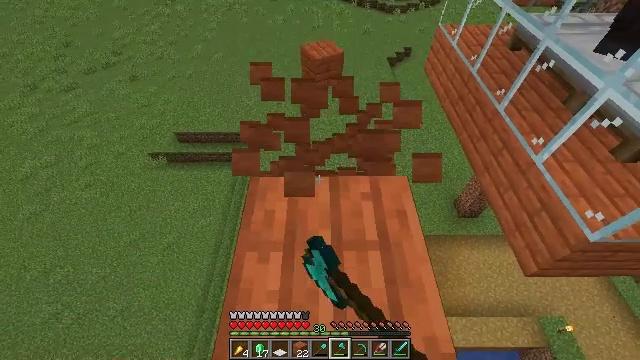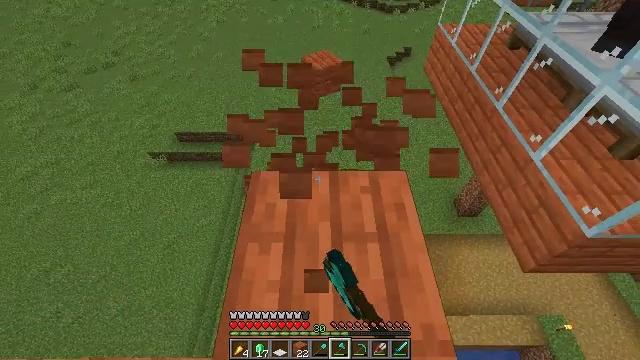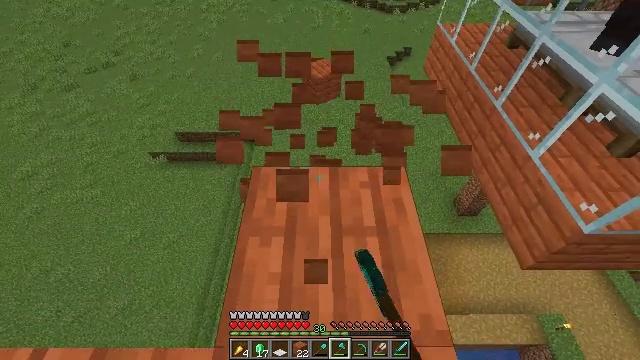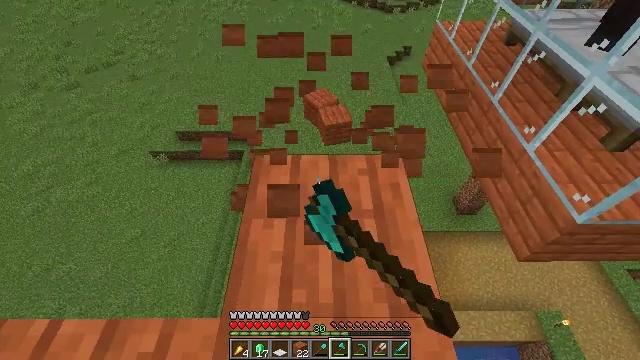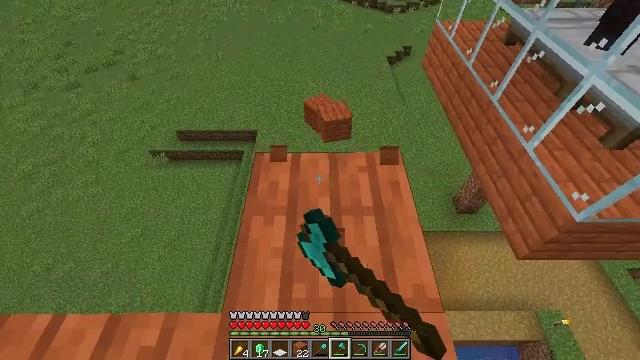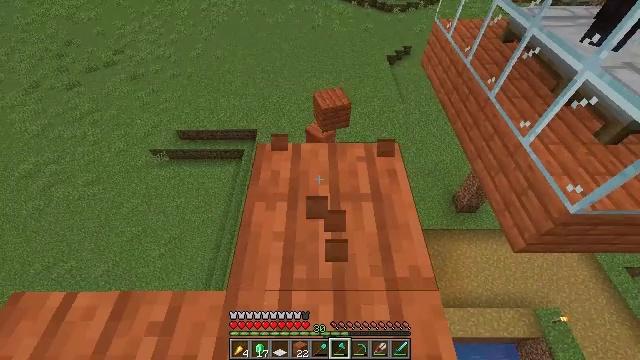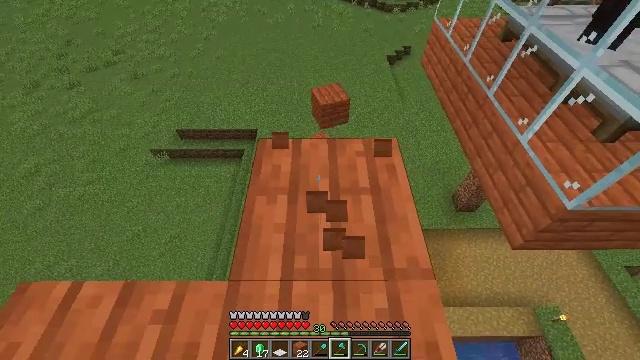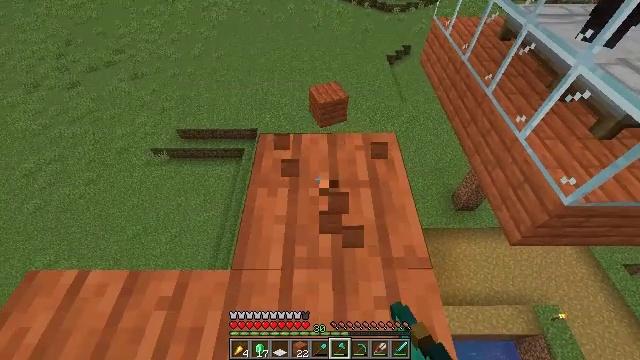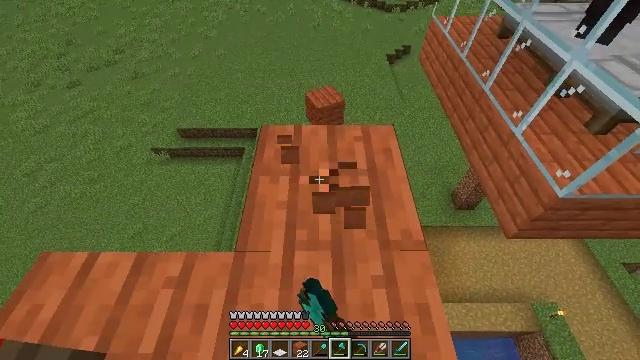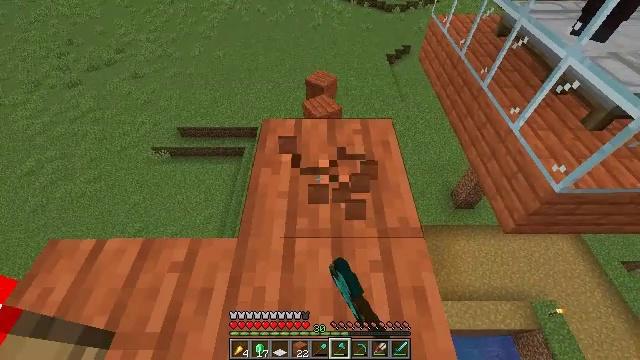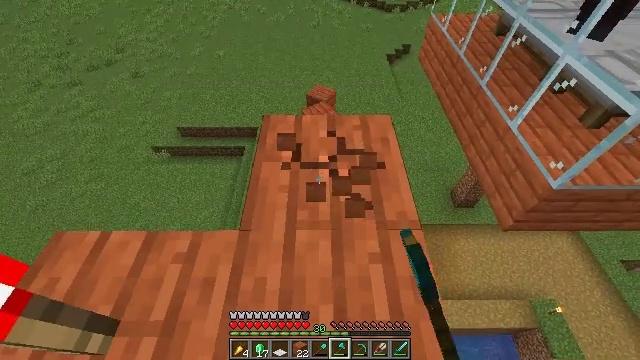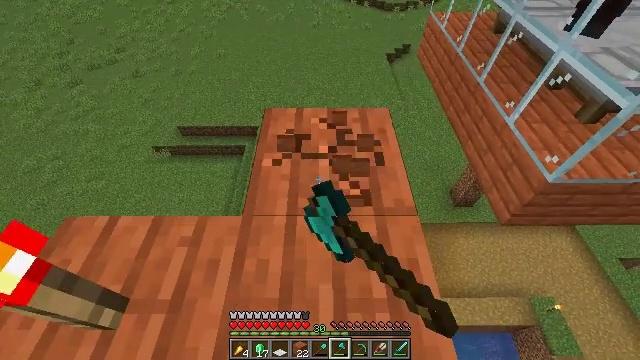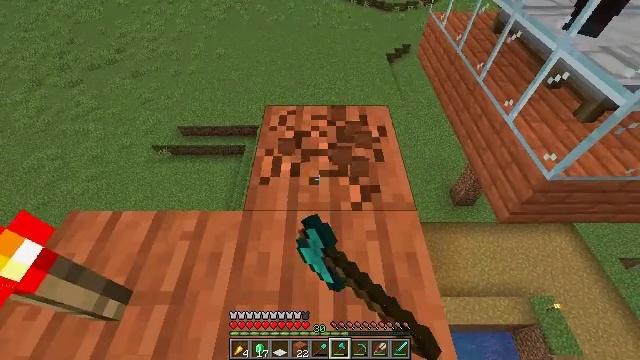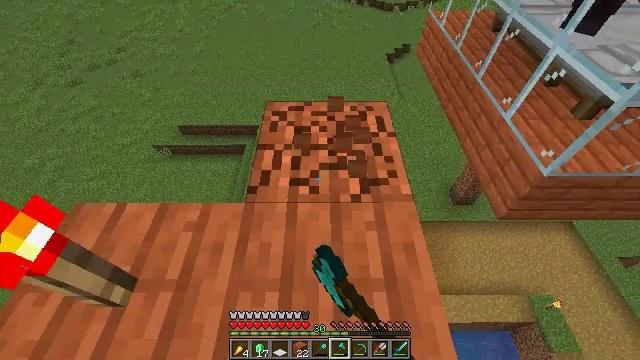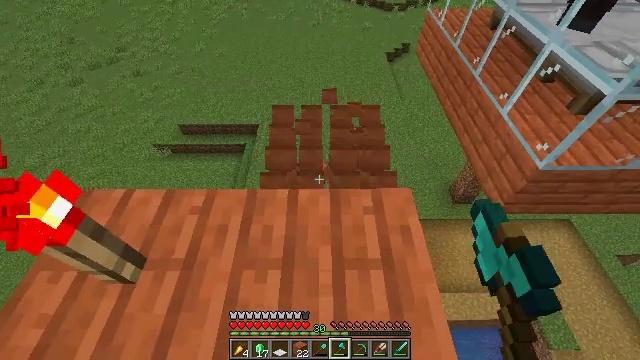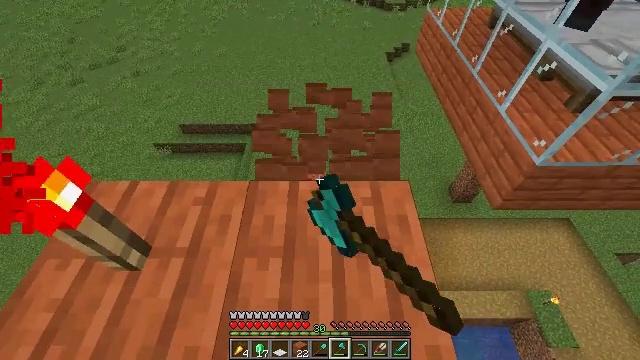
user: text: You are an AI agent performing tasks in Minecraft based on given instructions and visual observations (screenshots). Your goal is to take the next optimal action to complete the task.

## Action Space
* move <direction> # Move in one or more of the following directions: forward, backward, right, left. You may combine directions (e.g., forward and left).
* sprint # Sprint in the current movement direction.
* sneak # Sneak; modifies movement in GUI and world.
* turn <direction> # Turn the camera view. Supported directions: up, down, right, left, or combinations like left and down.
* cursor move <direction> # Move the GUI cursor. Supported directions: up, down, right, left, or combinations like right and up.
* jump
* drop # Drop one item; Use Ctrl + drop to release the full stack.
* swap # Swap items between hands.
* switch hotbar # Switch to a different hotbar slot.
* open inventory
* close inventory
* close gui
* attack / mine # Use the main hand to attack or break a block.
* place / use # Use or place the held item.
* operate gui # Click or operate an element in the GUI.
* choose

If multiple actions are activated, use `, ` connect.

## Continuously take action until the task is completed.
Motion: motion action
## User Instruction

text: Remove acacia planks from a building.
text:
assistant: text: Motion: move back, sneak, attack / mine
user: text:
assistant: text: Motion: move back, sneak, attack / mine
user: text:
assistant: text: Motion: move back, sneak, attack / mine
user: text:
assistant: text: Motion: move back, sneak, attack / mine
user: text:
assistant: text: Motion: move back, sneak, attack / mine
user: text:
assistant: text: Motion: move back, sneak, attack / mine
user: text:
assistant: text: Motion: move back, sneak, attack / mine
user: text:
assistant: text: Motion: move back, sneak, attack / mine
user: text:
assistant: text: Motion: move back, sneak, attack / mine
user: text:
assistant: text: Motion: move back, sneak, attack / mine
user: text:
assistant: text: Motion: move back, sneak, attack / mine
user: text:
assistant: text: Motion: move back, sneak, attack / mine
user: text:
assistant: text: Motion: move back, sneak, attack / mine
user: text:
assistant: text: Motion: move back, sneak, attack / mine
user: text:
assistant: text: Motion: move back, sneak, attack / mine
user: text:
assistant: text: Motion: move back, sneak, attack / mine
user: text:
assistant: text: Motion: move back, sneak, attack / mine
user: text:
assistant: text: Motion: move back, sneak, attack / mine
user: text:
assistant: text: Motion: move back, sneak, attack / mine
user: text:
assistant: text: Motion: move back, sneak, attack / mine
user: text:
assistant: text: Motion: move back, sneak, attack / mine
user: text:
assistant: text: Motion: move back, sneak, attack / mine
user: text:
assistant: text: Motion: move back, sneak, attack / mine
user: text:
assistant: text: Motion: move back, sneak, attack / mine
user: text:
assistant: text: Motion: move back, sneak, attack / mine
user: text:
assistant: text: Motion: move back, sneak, attack / mine
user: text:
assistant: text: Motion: move back, sneak, attack / mine
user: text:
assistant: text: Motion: move back, sneak, attack / mine
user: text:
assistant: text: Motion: move back, sneak, attack / mine
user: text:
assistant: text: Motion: move back, sneak, attack / mine